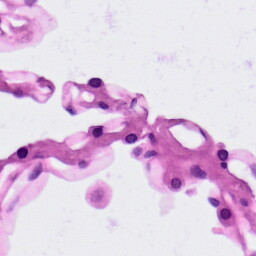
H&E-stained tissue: Lung